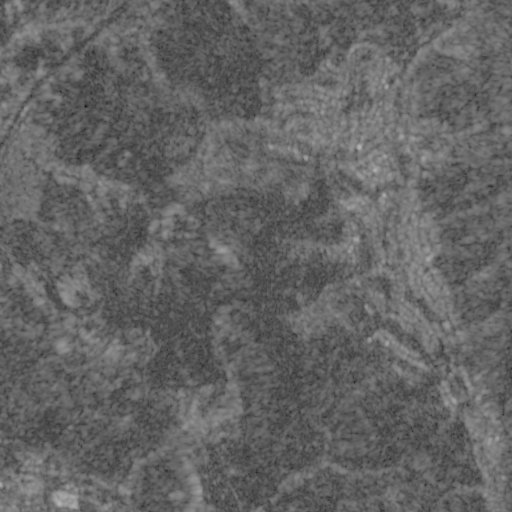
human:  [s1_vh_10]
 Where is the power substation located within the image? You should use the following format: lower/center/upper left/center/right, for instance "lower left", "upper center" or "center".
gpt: The power substation is located in the lower left of the image.
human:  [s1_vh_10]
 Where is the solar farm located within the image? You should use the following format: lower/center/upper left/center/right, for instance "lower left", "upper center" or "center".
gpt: The solar farm is located in the lower left of the image.
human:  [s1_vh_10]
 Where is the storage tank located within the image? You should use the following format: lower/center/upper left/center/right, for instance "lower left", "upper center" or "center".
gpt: The storage tank is located in the upper right of the image.
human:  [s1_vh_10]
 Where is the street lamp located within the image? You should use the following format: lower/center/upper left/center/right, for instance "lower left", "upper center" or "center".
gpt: The street lamp is located in the center right of the image.
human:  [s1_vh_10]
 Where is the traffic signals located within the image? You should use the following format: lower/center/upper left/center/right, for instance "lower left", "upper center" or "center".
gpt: The traffic signals is located in the lower left of the image.
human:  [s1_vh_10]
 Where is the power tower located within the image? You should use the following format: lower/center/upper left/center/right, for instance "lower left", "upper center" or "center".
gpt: There is no power tower in the image.

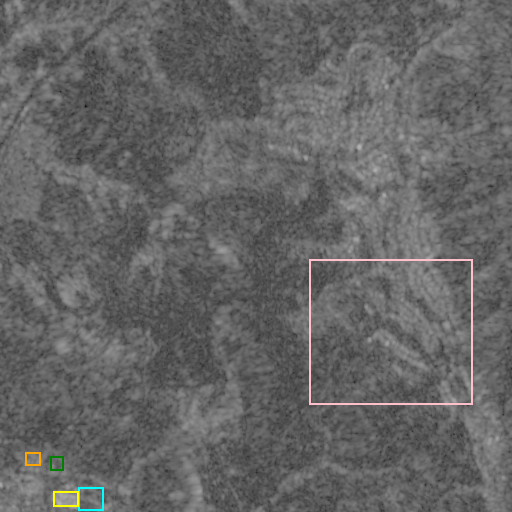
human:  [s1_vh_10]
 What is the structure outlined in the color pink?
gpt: The structure outlined in pink is a park.
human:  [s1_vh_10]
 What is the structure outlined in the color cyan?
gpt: The structure outlined in cyan is a parking lot.
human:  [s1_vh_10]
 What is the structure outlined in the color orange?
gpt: The structure outlined in orange is a power substation.
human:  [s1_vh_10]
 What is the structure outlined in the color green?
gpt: The structure outlined in green is a solar farm.
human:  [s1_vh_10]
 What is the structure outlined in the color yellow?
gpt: The structure outlined in yellow is a building.
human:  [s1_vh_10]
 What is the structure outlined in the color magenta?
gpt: There is no magenta outline.